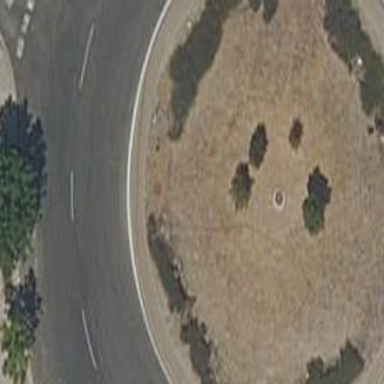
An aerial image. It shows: Residential road with asphalt surface leading up to roundabout.